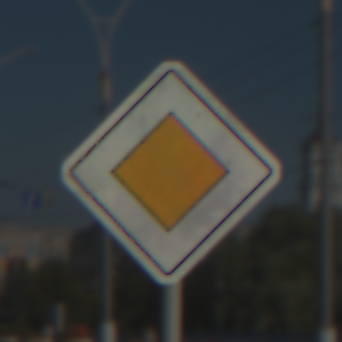
Verkehrszeichen: Vorfahrtsstrasse
Umgebung: Outdoor, Urban
Tageszeit: MorningAfternoon
Wetter: Clear
Licht: Natural
Jahreszeit: NotSpecified
Kontrast: HighContrast